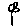
Label: flower